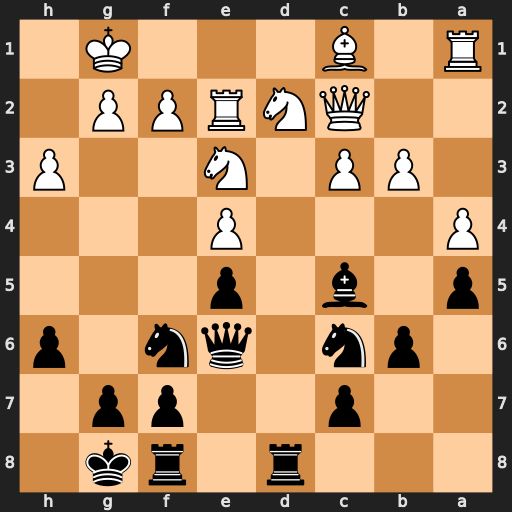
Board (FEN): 3r1rk1/2p2pp1/1pn1qn1p/p1b1p3/P3P3/1PP1N2P/2QNRPP1/R1B3K1
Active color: b
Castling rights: -
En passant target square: -
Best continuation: Nd4 cxd4 exd4 Re1 dxe3